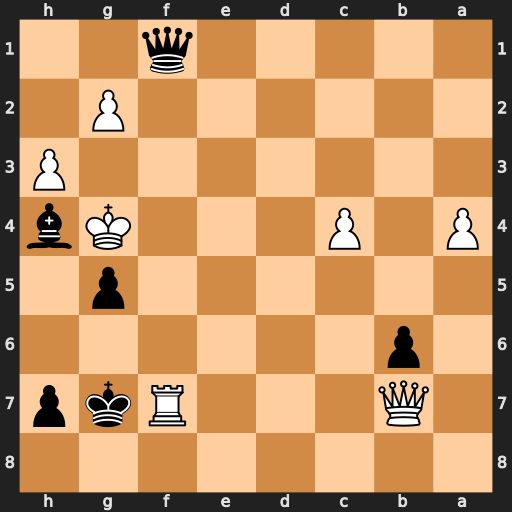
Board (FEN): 8/1Q3Rkp/1p6/6p1/P1P3Kb/7P/6P1/5q2
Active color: b
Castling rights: -
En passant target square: -
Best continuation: Qxf7 Qxf7+ Kxf7 g3 h5+ Kxh5 Bxg3